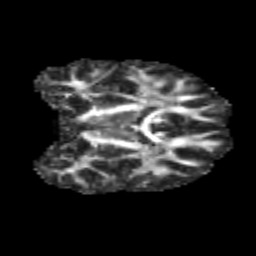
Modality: FA
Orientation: coronal
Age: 10
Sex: male
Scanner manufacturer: siemens
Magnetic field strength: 3 T
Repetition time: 3.8 s
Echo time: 0.07 s